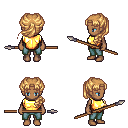
a pixel art fantasy rpg character, female body template, human, dark skin, gold chest armor, teal pants, light blonde princess hairstyle, spear, four views (front, back, left, right), 2x2 character sprite sheet, small pixel art, hard edges, no anti-aliasing